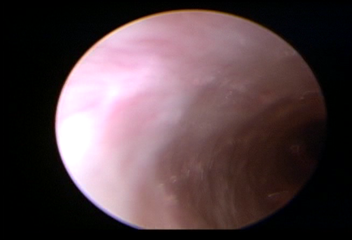
Modality: WLC
Class: Normal mucosa
Bladder cancer association: No